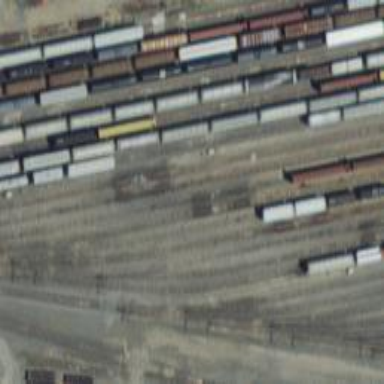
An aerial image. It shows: Railway yard in service.